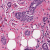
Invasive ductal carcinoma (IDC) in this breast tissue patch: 0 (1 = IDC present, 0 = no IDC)